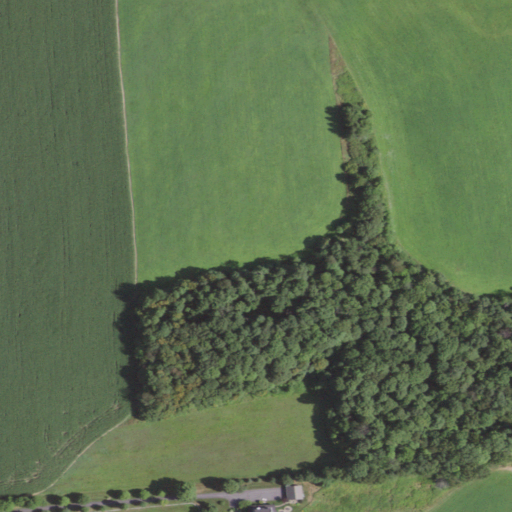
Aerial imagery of mountain in New York named Germond Hill containing pasture, deciduous forest, cultivated crops, low intensity development, and open development